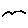
Label: bird